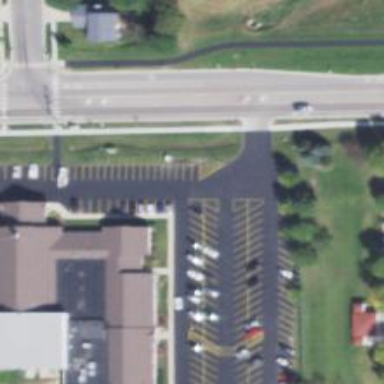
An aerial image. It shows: Asphalt driveway designated as service road.